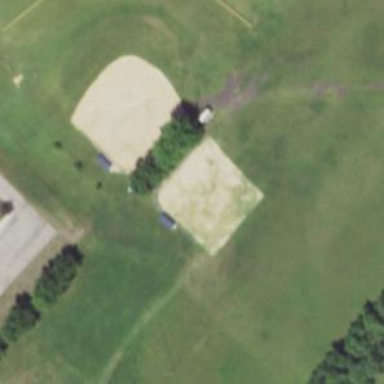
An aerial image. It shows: Baseball pitch for leisure land.